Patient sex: M
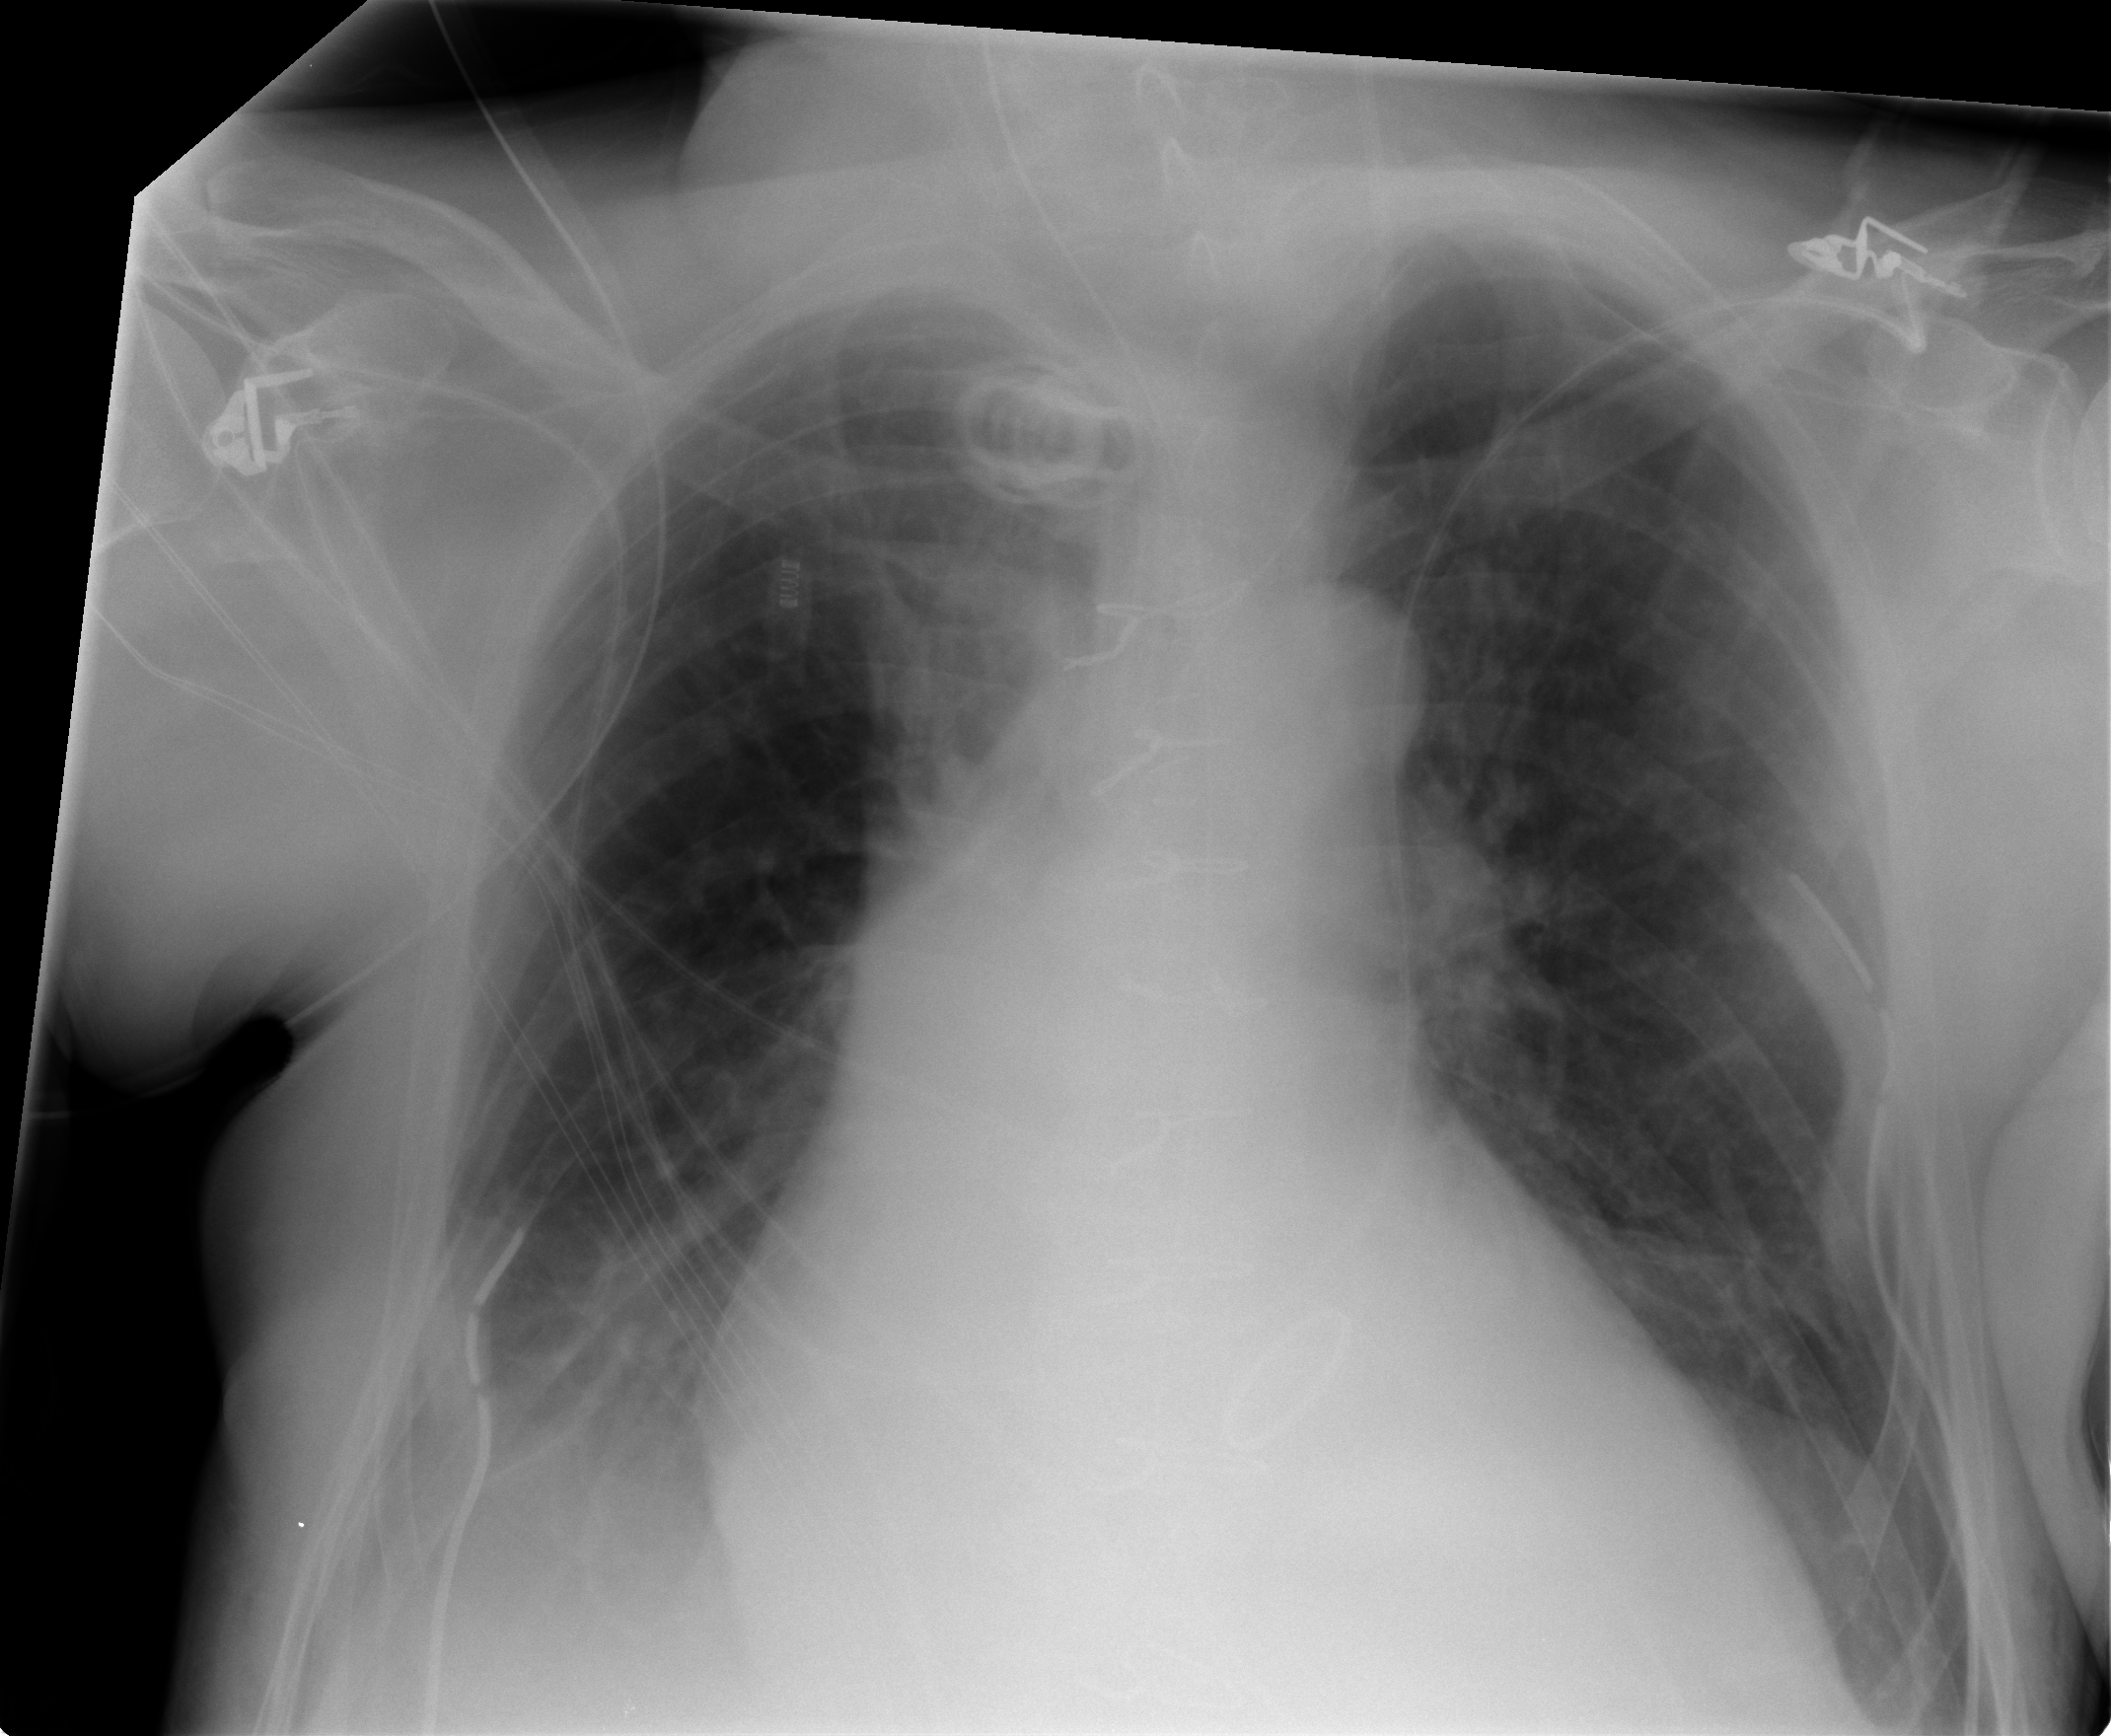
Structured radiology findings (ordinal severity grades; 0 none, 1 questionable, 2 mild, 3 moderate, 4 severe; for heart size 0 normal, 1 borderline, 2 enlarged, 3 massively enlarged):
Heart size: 3
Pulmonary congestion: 2
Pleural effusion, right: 2
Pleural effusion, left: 0
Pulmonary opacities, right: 0
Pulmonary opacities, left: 0
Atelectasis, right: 2
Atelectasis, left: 1